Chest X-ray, AP view. Patient: 48 years old, sex M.
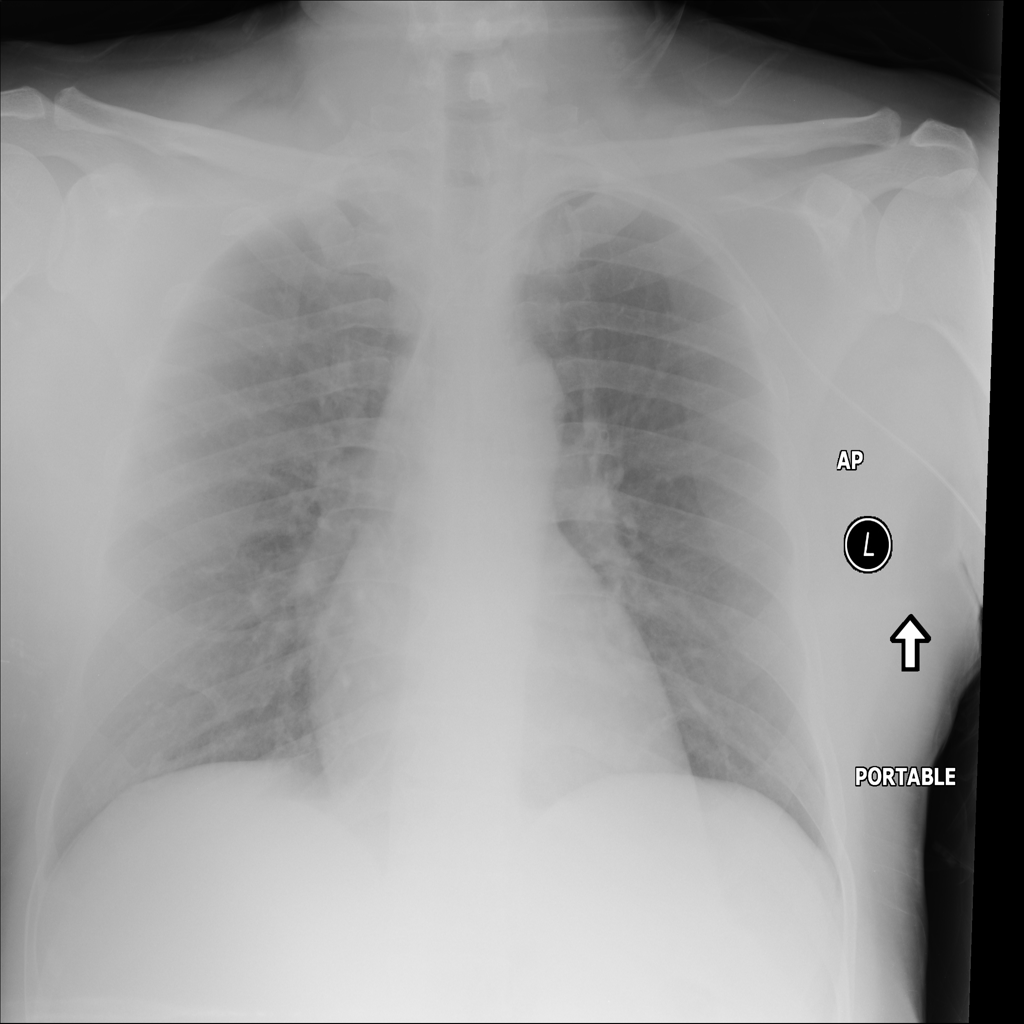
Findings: No Finding